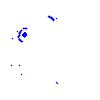
Particle: electron